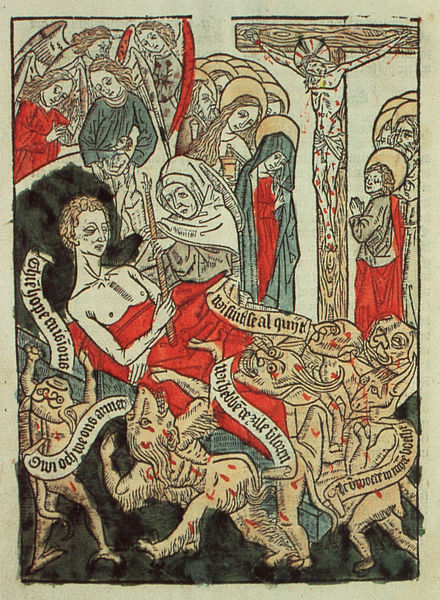
Titel: Dat Sterfboeck; Das Sterbebuch
Schlagwörter: blau, flügel, nackt, weiß, frauen, menschen, brust, frau, schwarz, türkis, zeichnung, rot, tod, toter, trauer, mantel, decke, engel, holzschnitt, schrift, liegen, fahnen, stab, banner, lanze, inschrift, bett, liegend, blut, krank, buch, kreuz, druck, stich, illustration, text, nonne, beten, heiligenschein, nimbus, christus, jesus, jesus christus, kreuzigung, totenbett, leiden, teufel, mittelalter, fabelwesen, heilige, maria, alte frau, trauernde, auferstehung, zepter, sterbender, banderole, erlöser, dämonen, inschriften, gekreuzigter, heiligenscheine, gnome, messias, gottessohn, sohn gottes, höllenhunde, christkind, verstorbener, banderolen, krauzigung, bamherzigkeit, christkönig, heilland, erretter, jesus von nazaret, demonen, gelichter, knome